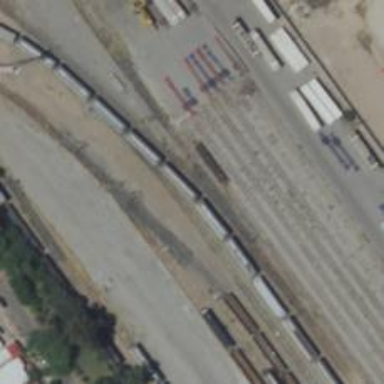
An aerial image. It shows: Railway yard in service.